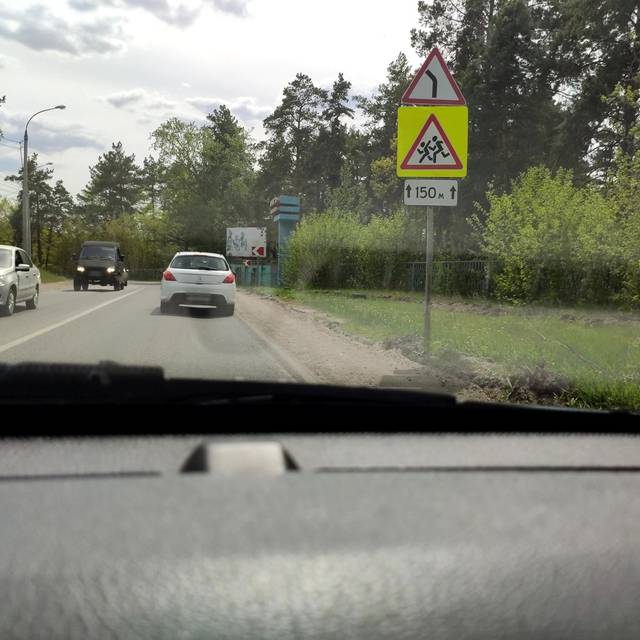
Region: Russia
Coordinates: 53.487, 49.311